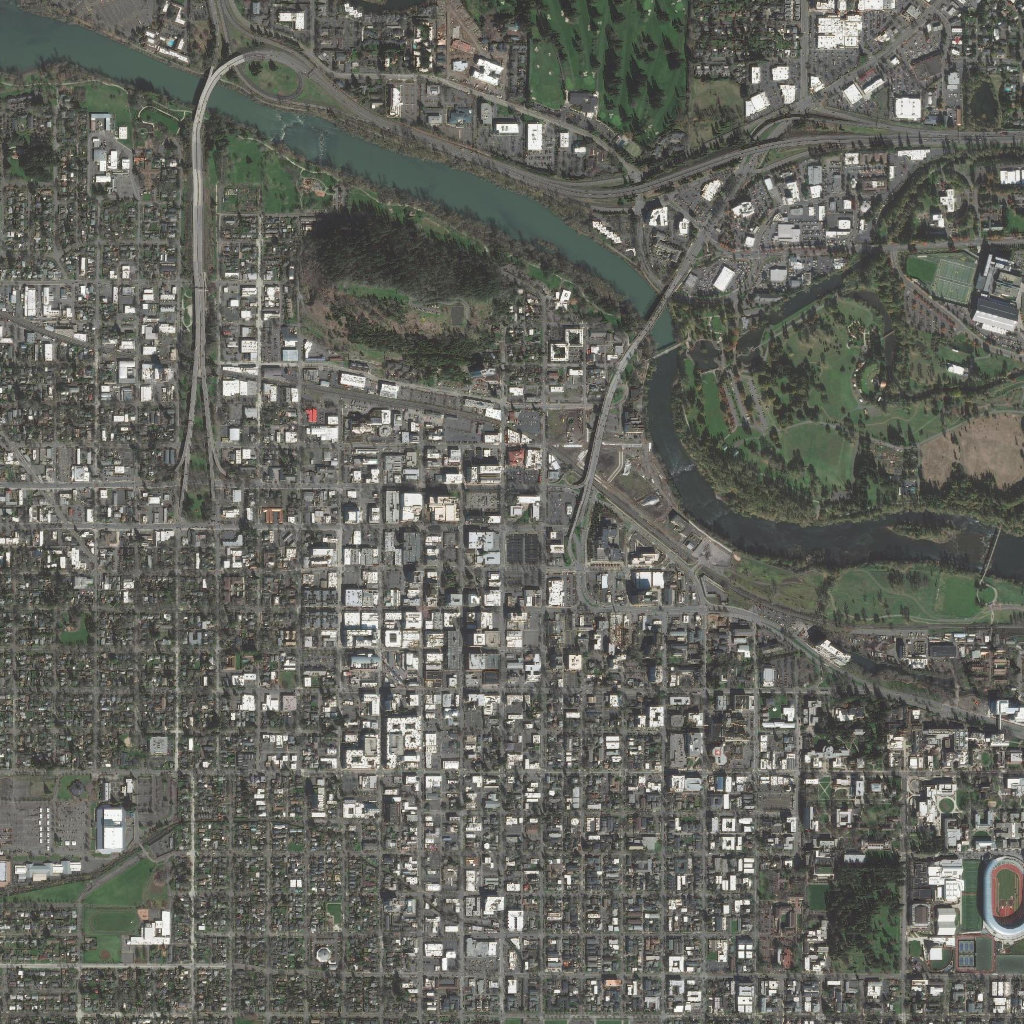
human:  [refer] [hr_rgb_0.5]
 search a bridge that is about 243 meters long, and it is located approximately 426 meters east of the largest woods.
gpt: <box>[[61, 26, 66, 33, 0]]</box>

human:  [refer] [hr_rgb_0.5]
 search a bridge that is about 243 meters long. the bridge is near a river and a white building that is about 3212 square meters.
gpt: <box>[[61, 26, 66, 33, 0]]</box>

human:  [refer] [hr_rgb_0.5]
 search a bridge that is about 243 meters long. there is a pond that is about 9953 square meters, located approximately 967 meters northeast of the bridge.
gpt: <box>[[61, 26, 66, 33, 0]]</box>